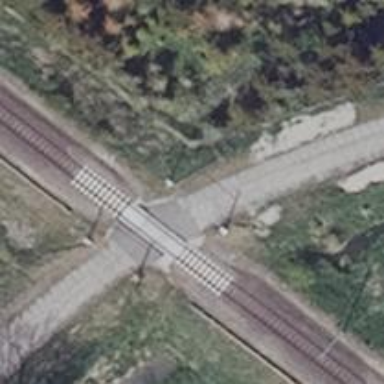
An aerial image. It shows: Railway level crossing.